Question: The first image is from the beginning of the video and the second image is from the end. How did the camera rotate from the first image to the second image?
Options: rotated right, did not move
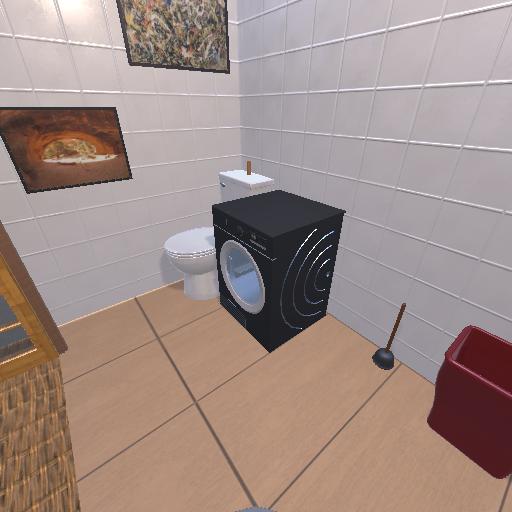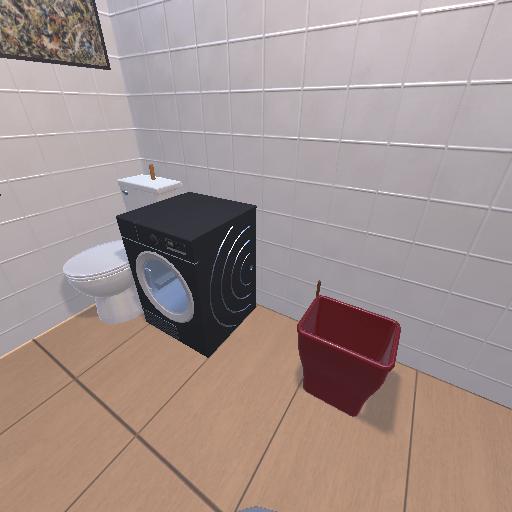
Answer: rotated right